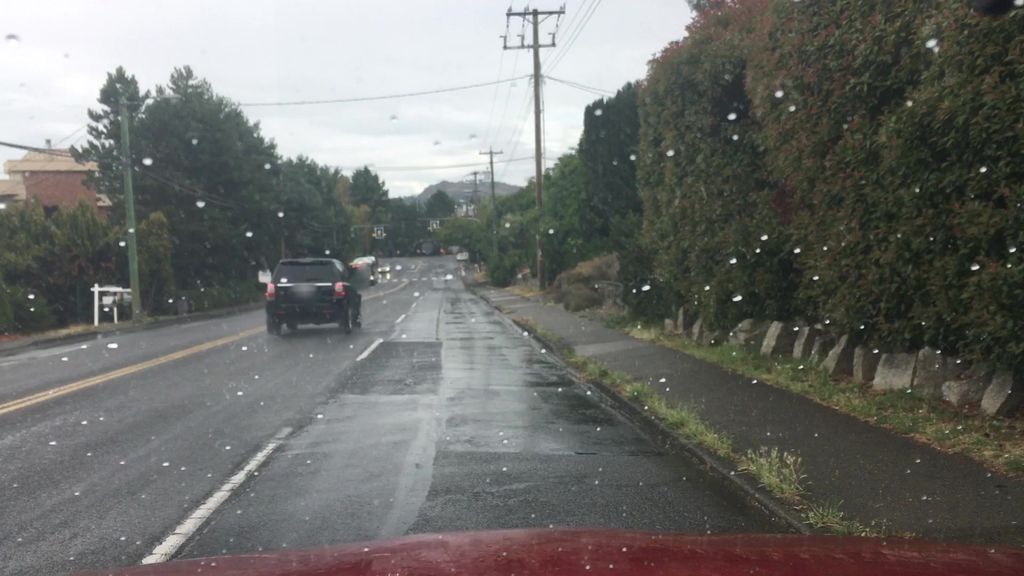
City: victoria